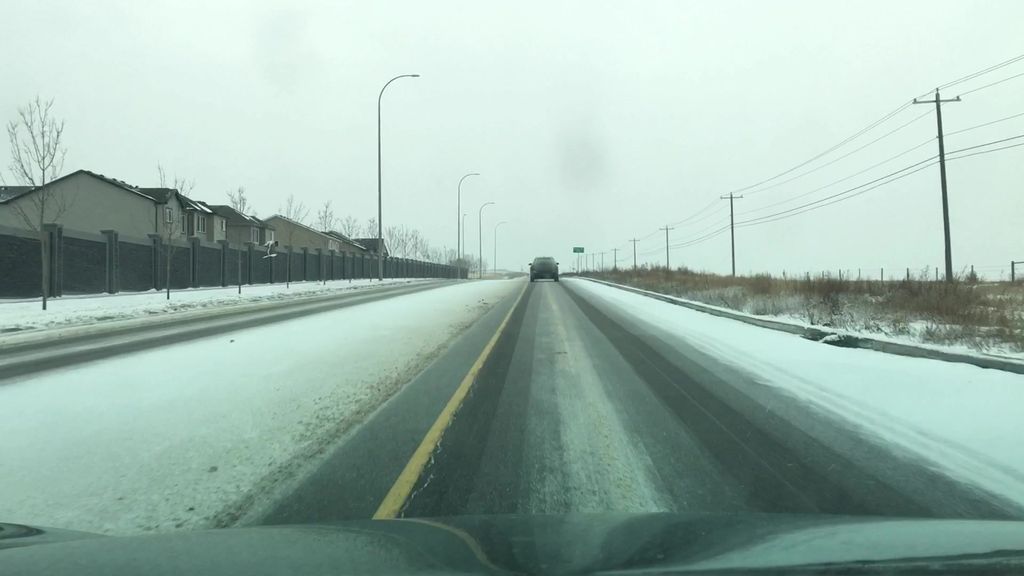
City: calgary